Question: I have some binary data that happens to be a PNG. I'd like turn it into a blob, get a URL for the blob and display it as an image (or any places else an image URL is valid like css etc..)
Here's what I tried. First I made a small 8x8 red square with yellow "F" image and used pngcrush to make it smaller
You can see the original 91 byte image displays just fine (it's only 8x8 pixels)

Then, for this sample, I converted that to an JavaScript array, I copy it into a Uint8Array, I make a blob from that and a URL from the blob, assign that to an image but the image does not display.
'''
var data = new Uint8Array([
137,80,78,71,13,10,26,10,0,0,0,13,73,72,68,82,0,0,0,8,0,0,
0,8,8,2,0,0,0,75,109,41,220,0,0,0,34,73,68,65,84,8,215,99,120,
173,168,135,21,49,0,241,255,15,90,104,8,33,129,83,7,97,163,136,
214,129,93,2,43,2,0,181,31,90,179,225,252,176,37,0,0,0,0,73,69,
78,68,174,66,96,130]);
var blob = new Blob(data, { type: "image/png" });
var url = URL.createObjectURL(blob);
var img = new Image();
img.src = url;
console.log("data length: " + data.length);
document.body.appendChild(img);
'''
'''
img { width: 100px; height: 100px; }
'''
How can I get it to display as a blob url?
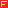
Answer: The issue was the first argument to the 'Blob' constructor is an array of objects to put in the blob so changing it from
'''
var blob = new Blob(data, ...
'''
to
'''
var blob = new Blob([data], ...
'''
fixed it
'''
var data = new Uint8Array([
137,80,78,71,13,10,26,10,0,0,0,13,73,72,68,82,0,0,0,8,0,0,
0,8,8,2,0,0,0,75,109,41,220,0,0,0,34,73,68,65,84,8,215,99,120,
173,168,135,21,49,0,241,255,15,90,104,8,33,129,83,7,97,163,136,
214,129,93,2,43,2,0,181,31,90,179,225,252,176,37,0,0,0,0,73,69,
78,68,174,66,96,130]);
var blob = new Blob([data], { type: "image/png" });
var url = URL.createObjectURL(blob);
var img = new Image();
img.src = url;
console.log("data length: " + data.length);
console.log("url: " + url);
document.body.appendChild(img);
'''
'''
img { width: 100px; height: 100px; image-rendering: pixelated; }
'''